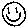
Label: smiley face